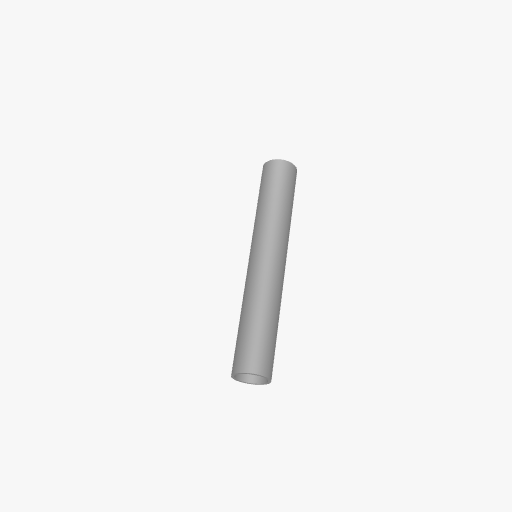
Part: AluminumTube27ID32OD200